Field crop: maize
Growth stage: 2
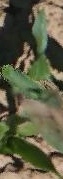
Species: maize